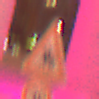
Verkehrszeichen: ReiterRechts
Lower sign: Geschwindigkeit30
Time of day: Night
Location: Outdoor (Urban)
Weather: Overcast
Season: Winter
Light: Artificial